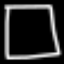
Label: square